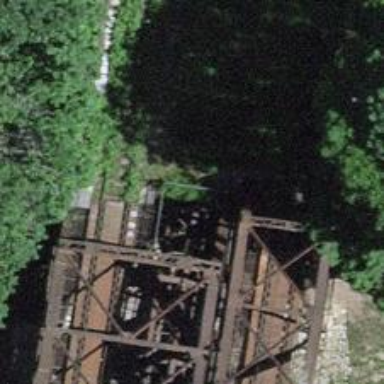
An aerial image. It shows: Abandoned railroad bridge.